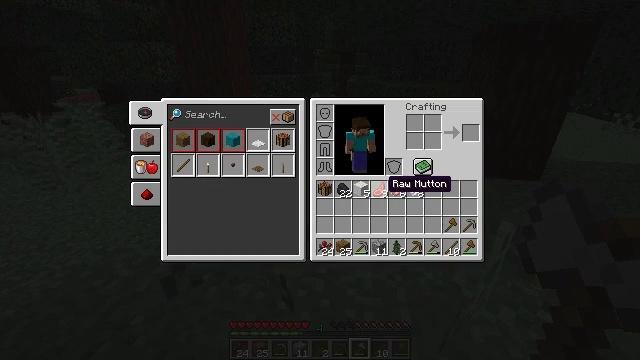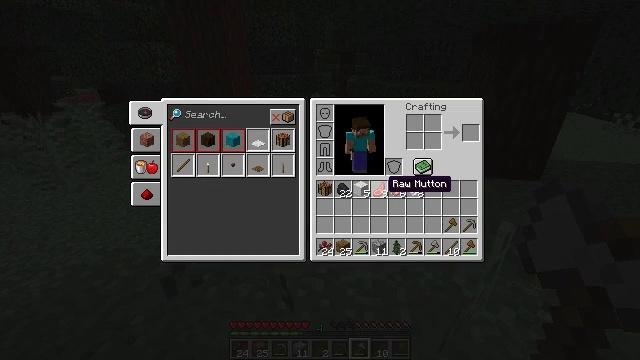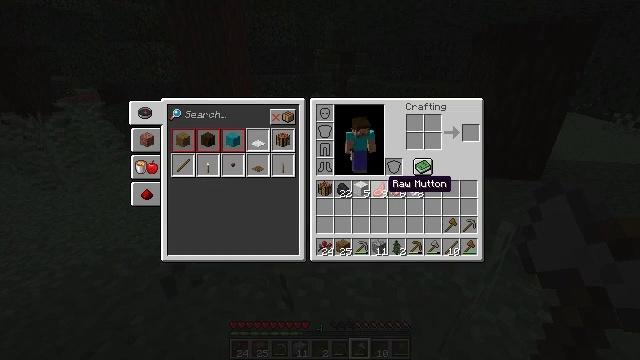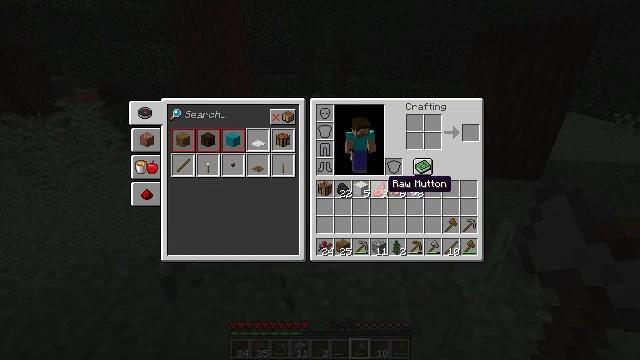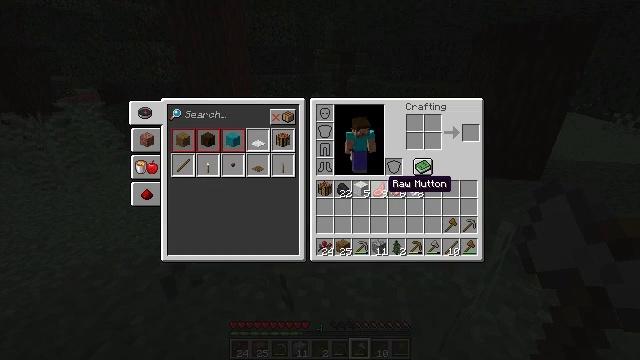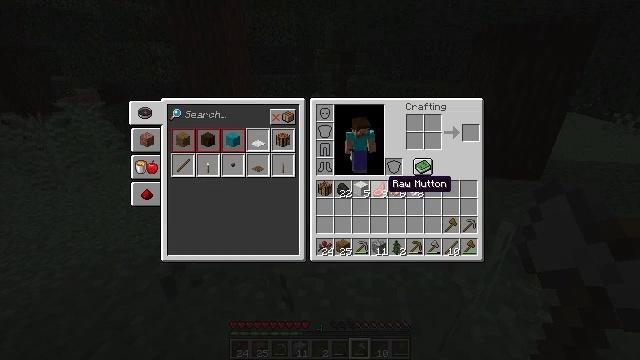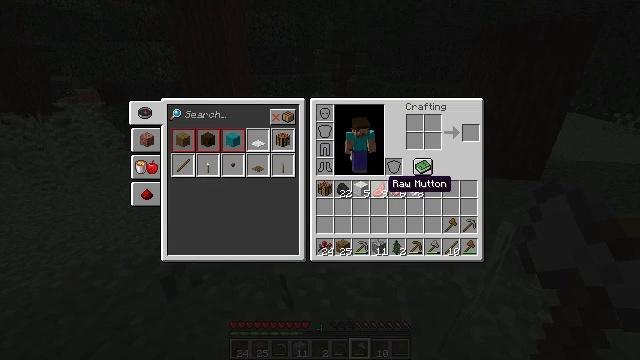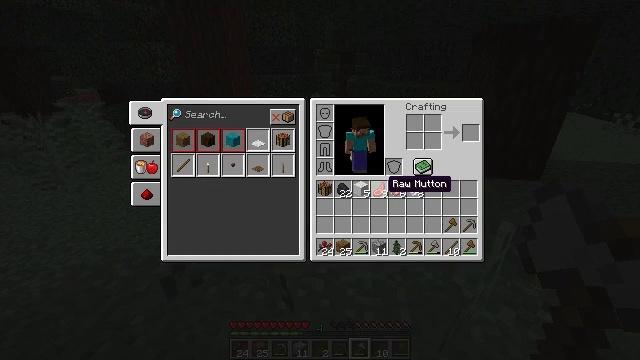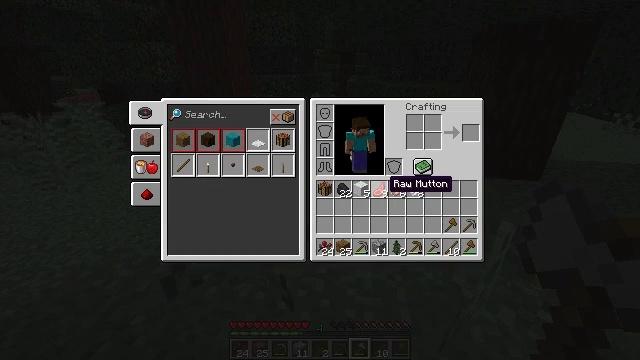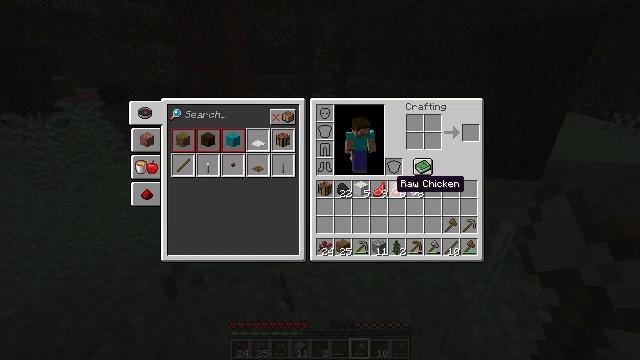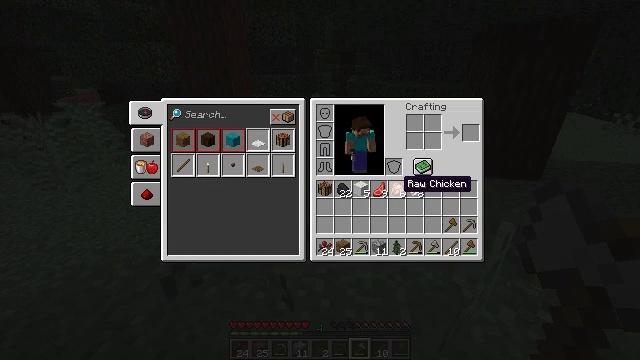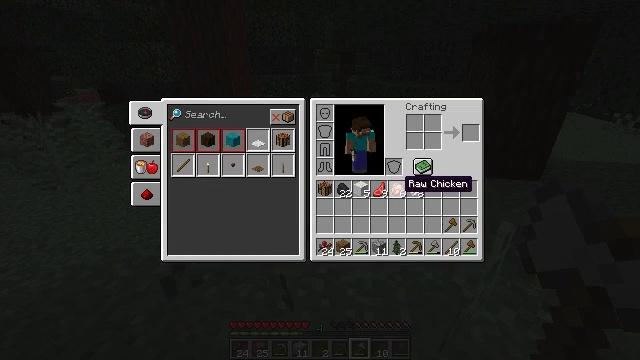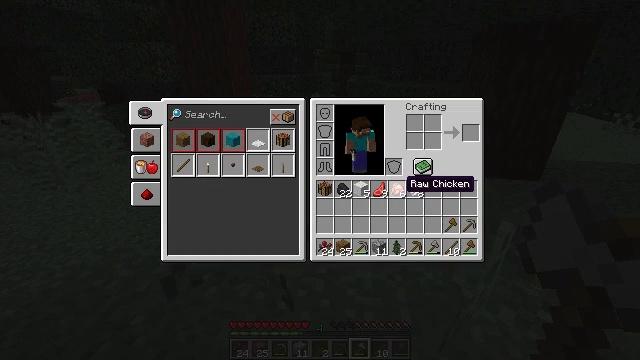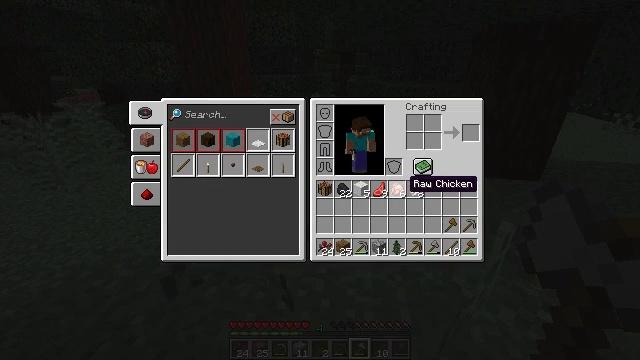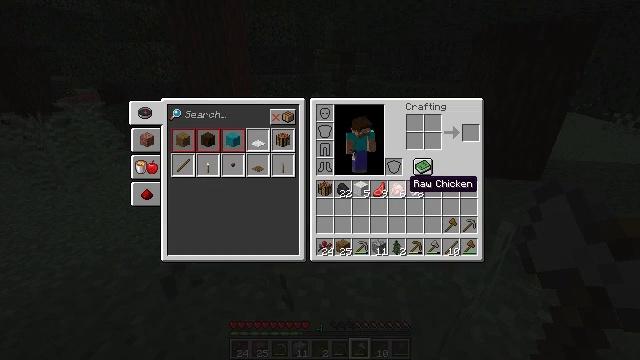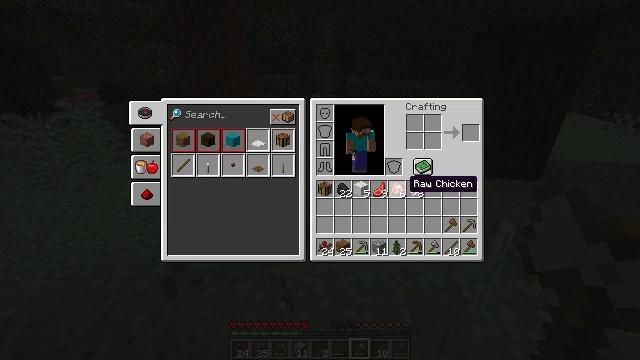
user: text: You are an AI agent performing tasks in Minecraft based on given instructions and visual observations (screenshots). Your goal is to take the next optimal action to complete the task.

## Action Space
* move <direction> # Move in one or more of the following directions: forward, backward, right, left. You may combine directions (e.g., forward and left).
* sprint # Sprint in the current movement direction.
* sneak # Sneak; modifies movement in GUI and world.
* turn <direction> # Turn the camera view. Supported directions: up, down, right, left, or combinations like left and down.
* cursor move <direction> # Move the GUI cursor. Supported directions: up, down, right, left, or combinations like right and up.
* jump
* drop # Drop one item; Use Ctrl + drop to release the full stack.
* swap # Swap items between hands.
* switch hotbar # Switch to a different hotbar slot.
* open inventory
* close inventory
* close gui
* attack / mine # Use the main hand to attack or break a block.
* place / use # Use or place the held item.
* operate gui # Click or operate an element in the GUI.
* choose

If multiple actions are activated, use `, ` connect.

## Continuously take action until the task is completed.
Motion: motion action
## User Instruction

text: Mine the sweet berry bush.
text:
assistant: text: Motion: no_op
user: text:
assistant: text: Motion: no_op
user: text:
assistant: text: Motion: no_op
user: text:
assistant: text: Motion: no_op
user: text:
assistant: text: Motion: no_op
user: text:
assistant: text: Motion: no_op
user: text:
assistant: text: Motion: no_op
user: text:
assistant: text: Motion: no_op
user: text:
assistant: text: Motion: cursor move right
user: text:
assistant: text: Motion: cursor move right
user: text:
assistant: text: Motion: no_op
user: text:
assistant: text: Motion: no_op
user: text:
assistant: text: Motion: no_op
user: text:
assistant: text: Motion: no_op
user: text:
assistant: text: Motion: no_op
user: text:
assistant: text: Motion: no_op
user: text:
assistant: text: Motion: no_op
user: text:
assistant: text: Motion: no_op
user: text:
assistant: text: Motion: no_op
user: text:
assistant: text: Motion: no_op
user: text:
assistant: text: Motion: no_op
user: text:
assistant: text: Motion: no_op
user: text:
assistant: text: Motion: no_op
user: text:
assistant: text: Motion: no_op
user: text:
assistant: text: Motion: no_op
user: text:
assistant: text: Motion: no_op
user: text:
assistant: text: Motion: no_op
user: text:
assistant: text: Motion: no_op
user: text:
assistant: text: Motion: no_op
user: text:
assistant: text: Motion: no_op